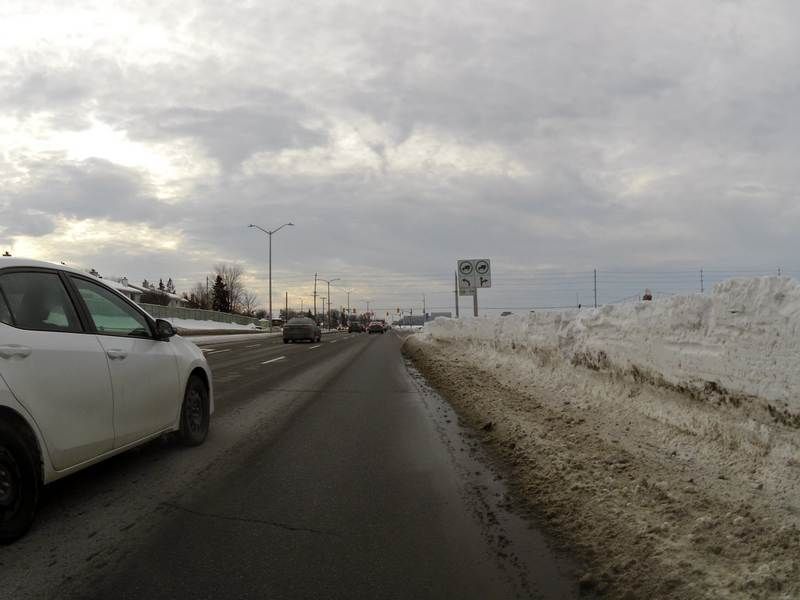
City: ottawa-gatineau